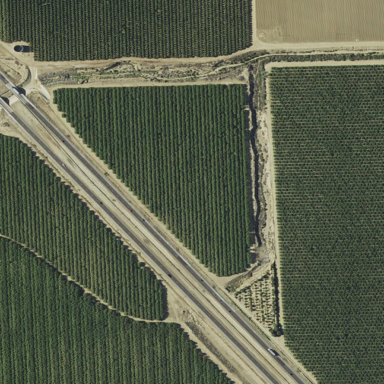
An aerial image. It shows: Almond orchard with rows of almond trees.